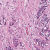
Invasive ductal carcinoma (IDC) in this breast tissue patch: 1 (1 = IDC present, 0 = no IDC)